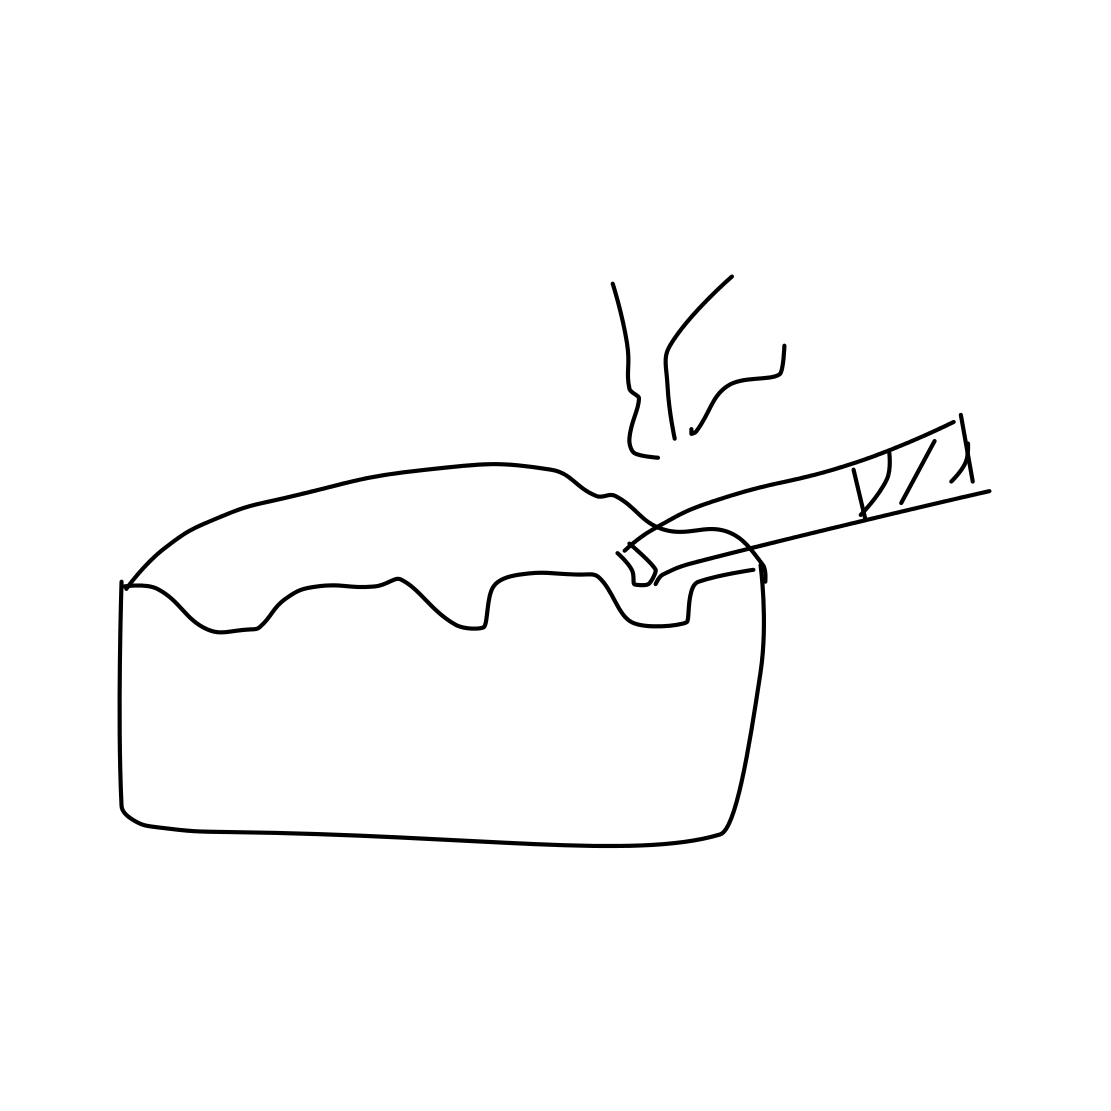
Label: ashtray